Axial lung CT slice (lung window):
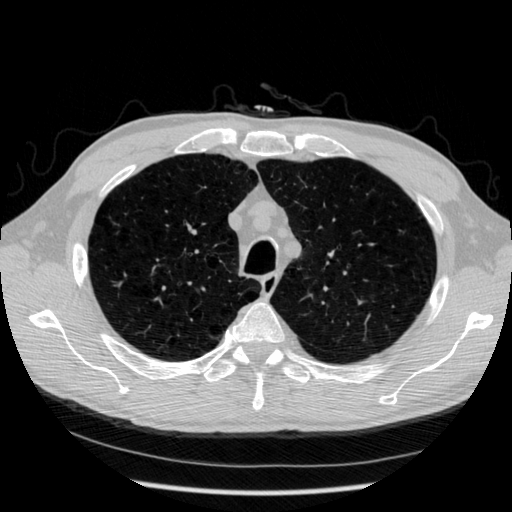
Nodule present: no